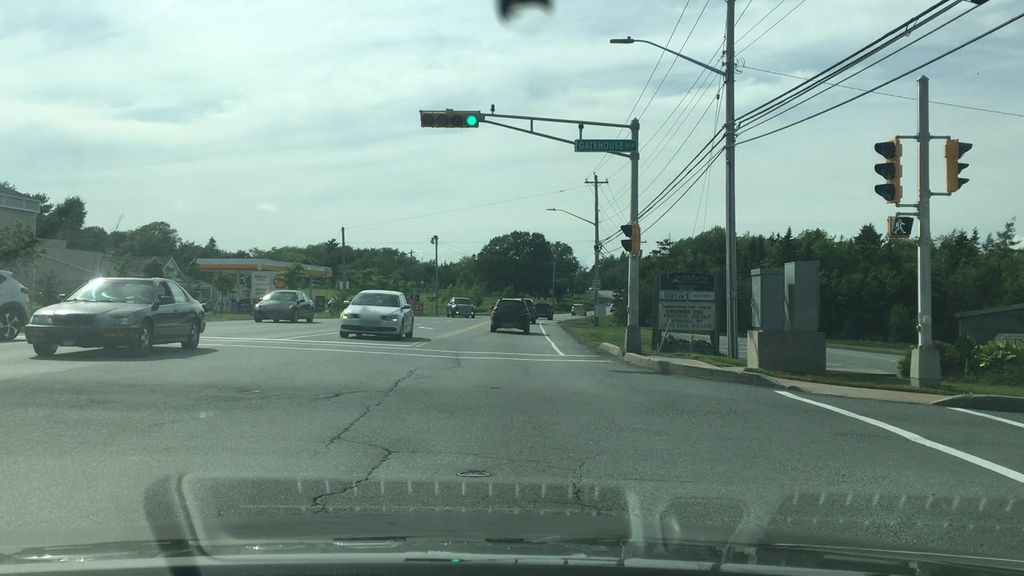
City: halifax